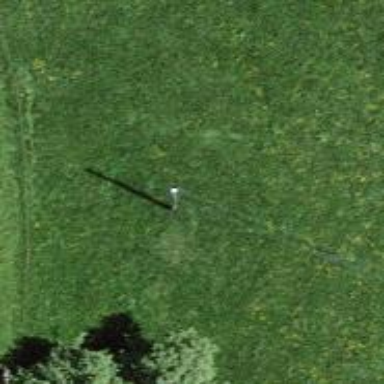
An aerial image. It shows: Power pole.